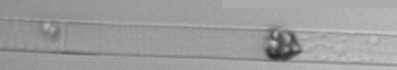
Label: Dactyliosolen_blavyanus